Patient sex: F
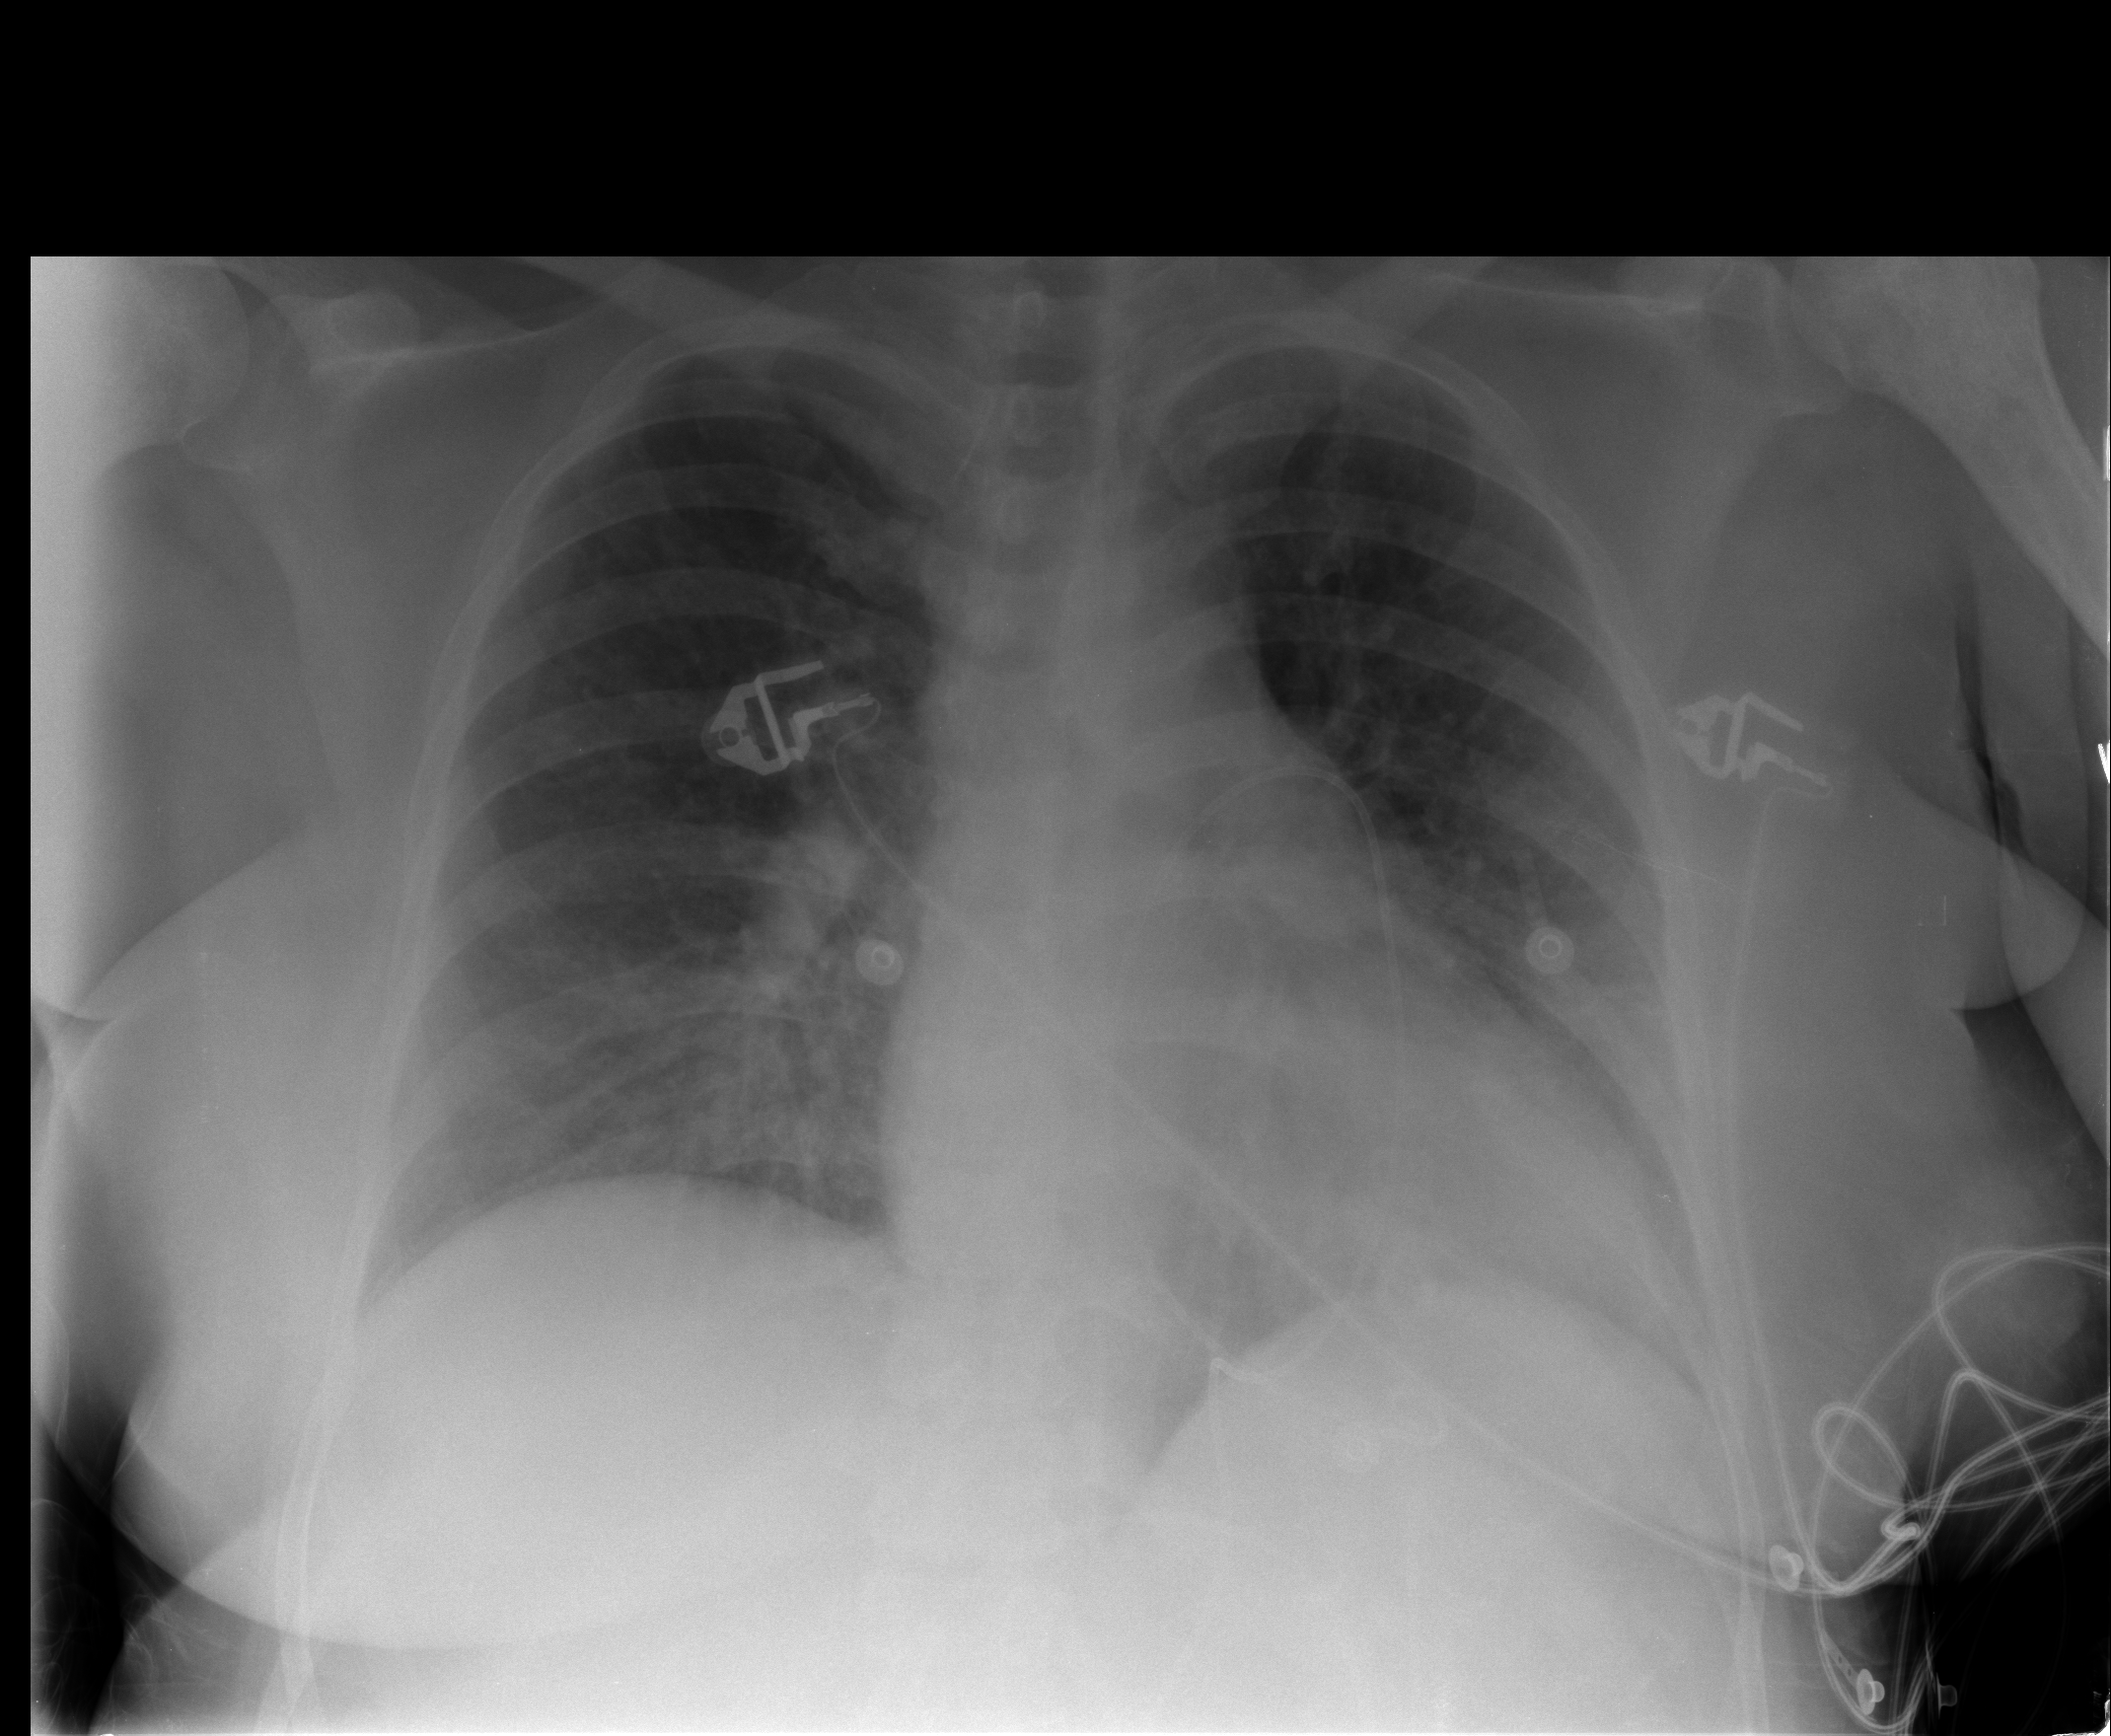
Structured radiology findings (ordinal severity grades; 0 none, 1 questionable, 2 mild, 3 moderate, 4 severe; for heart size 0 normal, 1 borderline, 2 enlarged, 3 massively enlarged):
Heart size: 2
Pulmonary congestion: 2
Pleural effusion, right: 0
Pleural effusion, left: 0
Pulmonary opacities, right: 0
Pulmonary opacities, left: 0
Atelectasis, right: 0
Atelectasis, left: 0